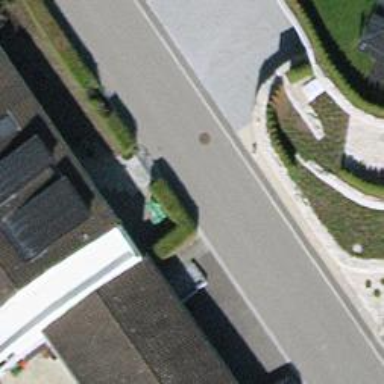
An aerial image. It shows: Hedge barrier.